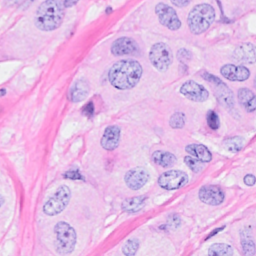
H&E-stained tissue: Breast